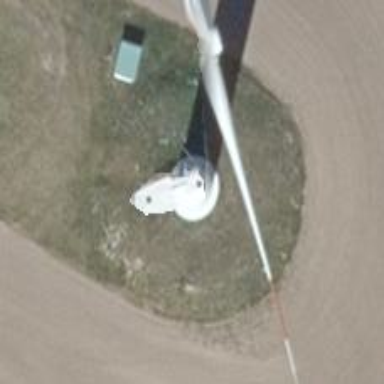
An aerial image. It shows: Wind generator is in the picture.